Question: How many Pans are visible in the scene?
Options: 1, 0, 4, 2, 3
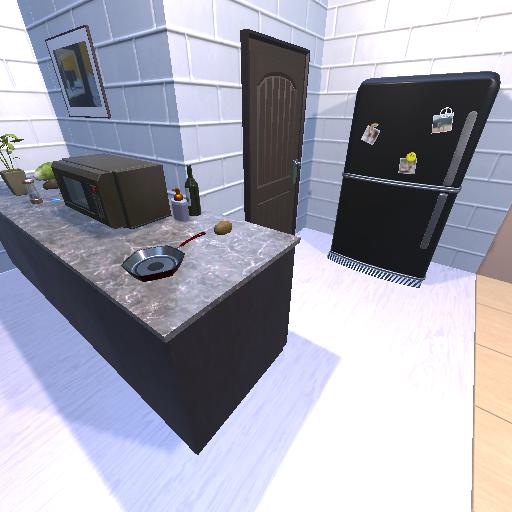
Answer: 1